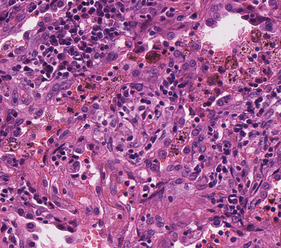
Tumor epithelial tissue: yes
Tumor-associated stroma tissue: yes
Normal tissue: no